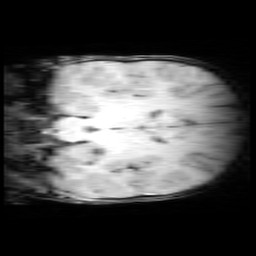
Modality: MP2RAGE
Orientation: coronal
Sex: female
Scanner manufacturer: siemens
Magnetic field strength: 3 T
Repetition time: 5 s
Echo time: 0.00355 s